Question: Here is my setup: one navigation controller, two views
The first view, the rootview, displays the statusbar and navigation bar (portrait view).
When the rootviewController senses rotation, it hides the nav bar and status bar and then it pushes view 2 onto the navigation controller (in landscape now).
This part works as expected.
When View2 viewcontroller senses rotation (back to portrait), it pops itself of the navigation controller, revealing view 1. View 1 then unhides the status bar and nav bar.
From here, it gets weird. Depending on when I unhide the navigation bar, I get strange results. As you can see below (The beaker photo should be just below the navbar at the top of the screen).
I have tried unhiding the navigation bar in:
- - -
Nothing works. Any Idea what is going on? This should be simple, but maybe I am doing things in the wrong places.

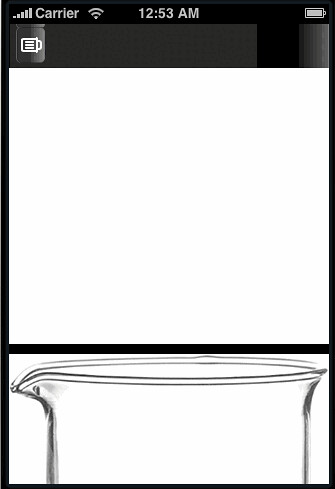
Answer: In the end, I reworked my app. (to use a modal view controller)
But I came into similar issues, instead white space where the status bar was located.
I think both problems can be attributed to not talking to the Navigation Controller when rotating/resizing views (instead I was talking to the ViewController.
For details of how I solved the problem:
<URL>